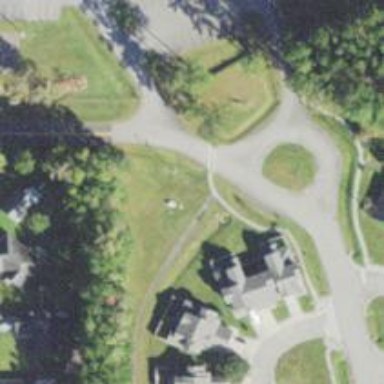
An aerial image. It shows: Uncontrolled crossing on footway.